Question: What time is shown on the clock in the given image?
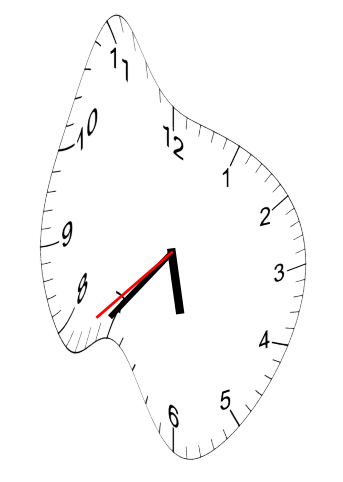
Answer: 05:36:38